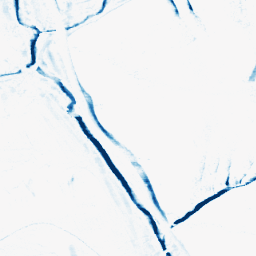
Category: morphological
Decomposition family: morphological_rect
Decomposition parameters: operation: closing
width: 10
height: 3
Upsampling method: sinc_blackman
Upsampling parameters: scale: 2
kernel_size: 4
Upsampling scale: 2